Question: I have an application, that among other things uses SSL. The point of the application is that it will run infinitely. The problem now is, it seems, that over time i get the following image:

Now in the beginning, I take a look at the heap dump (with Memory Analyzer Tool from eclipse) at 2 points: 1 when my app reaches the highest point of memory usage and at the lowest (where, i presume a garbage collection occured.) In the beginning everything is fine, my app has a couple of objects in the finalizer queue and these dissapear. But half hour later, for no apparent reason, while the garbage collection occurs, the references to the finalizer class do not dissapear. These keep increasing in size, and there are 10 references, which point to an object and to the next finalizer in queue, that keep reoccuring. So its actually a repeating chain, of references to the same things, that never gets collected. While this did get collected in the beginning.
So my question is actually 2 fold: first question: What could be the cause of this to suddenly not get collected? (Because I've looked in my code pretty carefully, I'm fairly certain I do close the things that are being referenced by the finalizer class (inputstreams and outputstreams, apparently. Also some abstract stuff from the SSL library i'm using, but fairly certain there is nothing to close there. I'm using a general Client.getConnectionManager().shutdown() which I suppose should clear that up, which it does in the beginning). Could it be, that while the app repeats itself over and over, that for some reason the reference queue got too big and the collector just can't handle it?
Second question is: how might I go about to solving this issue? The image you are seeing is btw from the Jconsole, and when i perform the manual GC, these do all dissapear, and start over.
Any help or nudge in the right direction is much appreciated.
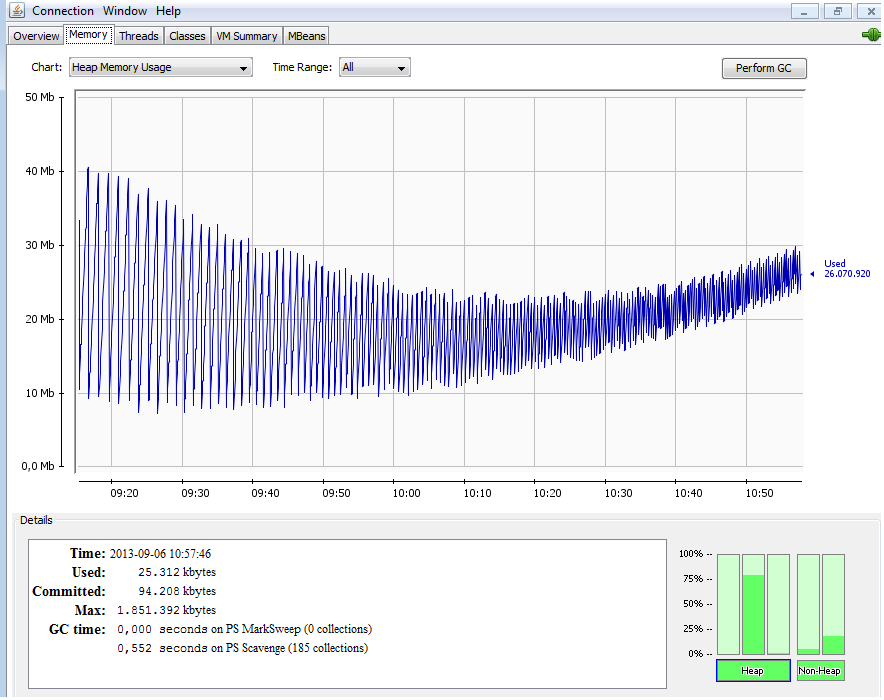
Answer: I doubt you have a memory leak at all. What you have is a garbage collector that has not needed to do a full collection. Not to diminish the nature of your program, but it is really quite small, and you have not run it for very long. Certainly not enough to confirm whether there are leaks.
The memory changes you have seen so far are just 'scavenges', and there have not yet been any serious collections yet. Give the GC a chance to do it's job.
Typically the only time any serious collection happens is when there is memory pressure, so expect the more aggressive collections to happen when your various secitons of the heap get full. Right now you are not even close.
Specifically, you have told java it can use about 90MB of memory, and you are currently only using 25MB.... what's the problem?